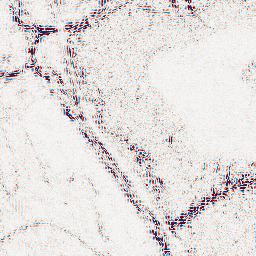
Category: wavelet
Decomposition family: wavelet_biorthogonal
Decomposition parameters: wavelet: bior5.5
level: 2
Upsampling method: lanczos
Upsampling parameters: scale: 4
Upsampling scale: 4